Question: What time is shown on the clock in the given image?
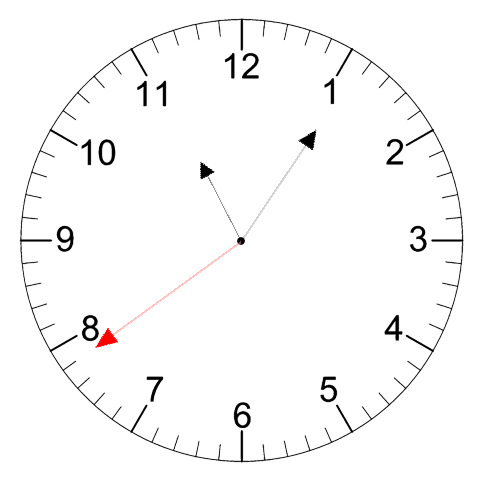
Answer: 11:05:39